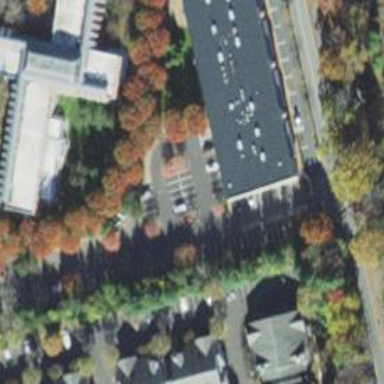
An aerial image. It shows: Parking space.